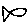
Label: fish